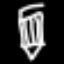
Label: pencil